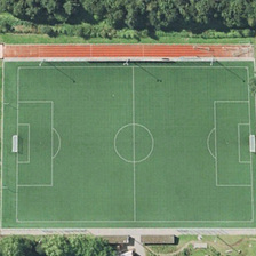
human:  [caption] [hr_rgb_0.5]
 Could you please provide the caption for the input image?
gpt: There are many trees on the playground.

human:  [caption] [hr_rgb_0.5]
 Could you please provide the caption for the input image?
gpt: Many trees are planted around the playground.

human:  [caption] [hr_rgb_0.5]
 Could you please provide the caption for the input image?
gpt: Many trees are planted in playgrounds.

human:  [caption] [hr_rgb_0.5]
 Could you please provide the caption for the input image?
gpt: There are many trees in the mangrove forest in the park.

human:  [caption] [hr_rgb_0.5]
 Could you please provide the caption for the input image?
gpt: There are many trees planted in the mangrove forest in the park.